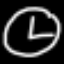
Label: clock